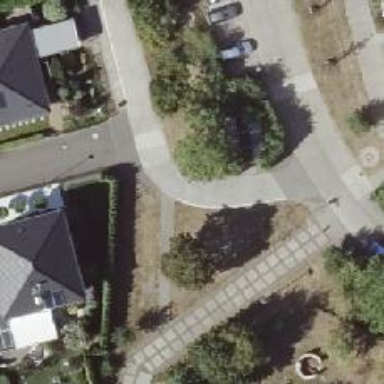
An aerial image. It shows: Concrete service road.